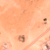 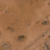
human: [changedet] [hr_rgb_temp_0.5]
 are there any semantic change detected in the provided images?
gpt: No change was made in this area.